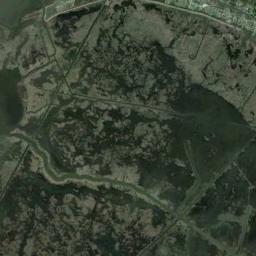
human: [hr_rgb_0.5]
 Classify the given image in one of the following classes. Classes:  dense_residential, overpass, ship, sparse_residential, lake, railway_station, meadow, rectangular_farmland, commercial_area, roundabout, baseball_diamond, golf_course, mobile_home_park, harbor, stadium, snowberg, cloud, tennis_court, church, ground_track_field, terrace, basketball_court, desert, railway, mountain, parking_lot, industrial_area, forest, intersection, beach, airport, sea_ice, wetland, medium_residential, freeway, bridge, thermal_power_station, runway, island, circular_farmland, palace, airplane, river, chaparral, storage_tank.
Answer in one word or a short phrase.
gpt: wetland